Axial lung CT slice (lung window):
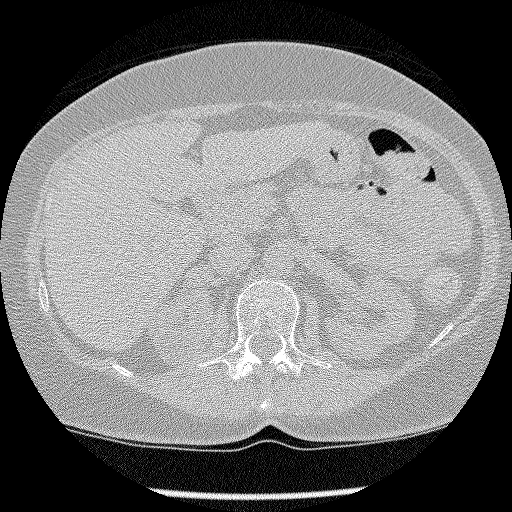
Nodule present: no